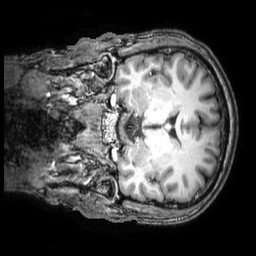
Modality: T1w
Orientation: coronal
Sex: male
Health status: ill
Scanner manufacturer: philips
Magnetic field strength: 3 T
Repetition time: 0.008109 s
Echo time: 0.003712 s